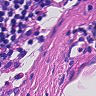
Metastatic tissue present: no